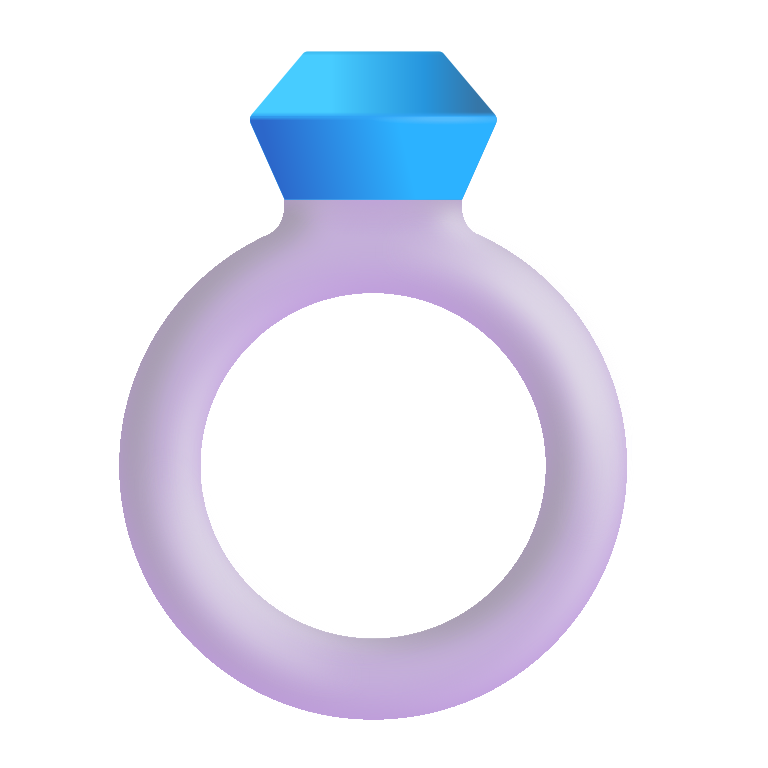
ring color